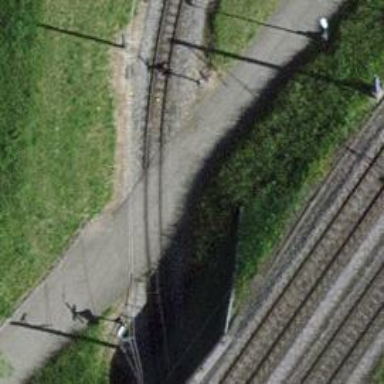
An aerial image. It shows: Railway crossing.